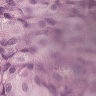
Metastatic tissue present: yes